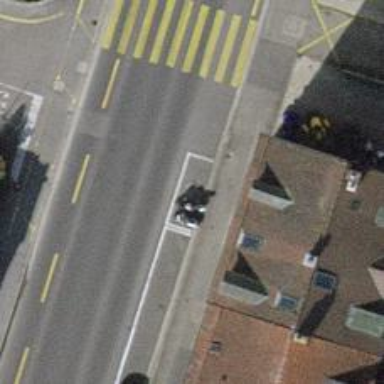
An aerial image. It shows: Motorcycle parking area.